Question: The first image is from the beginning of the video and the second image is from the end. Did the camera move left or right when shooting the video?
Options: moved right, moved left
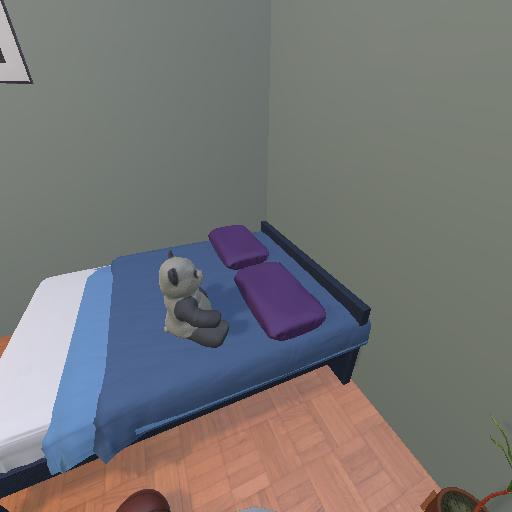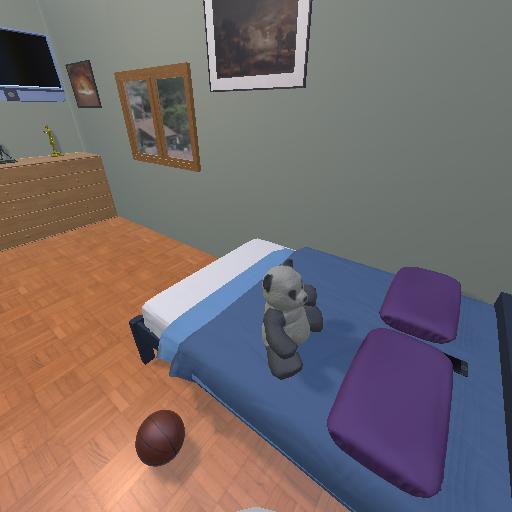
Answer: moved right